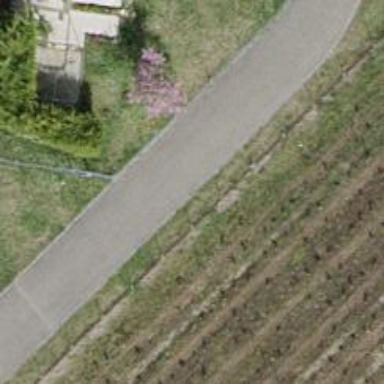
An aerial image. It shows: Pedestrian road.